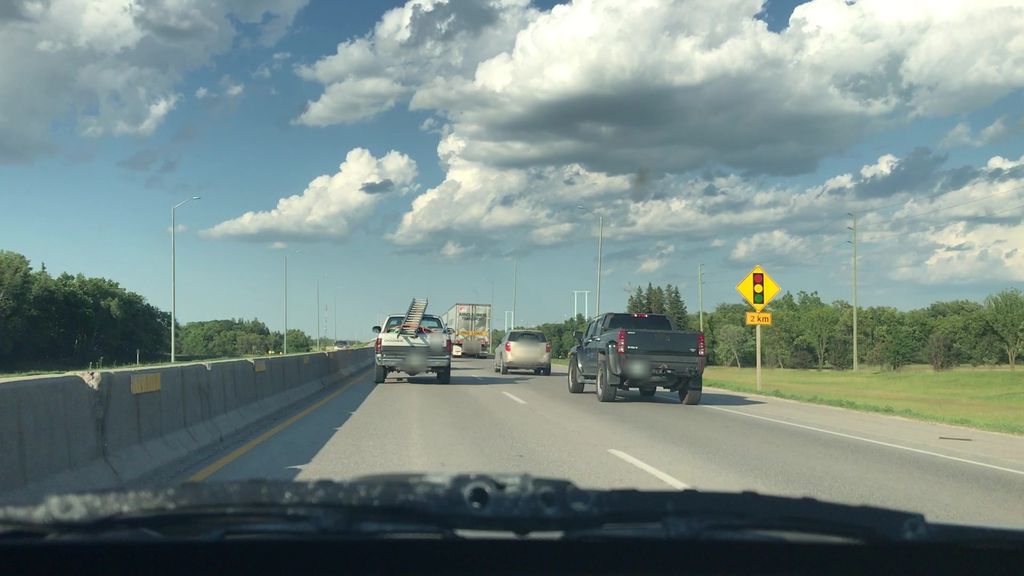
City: winnipeg